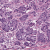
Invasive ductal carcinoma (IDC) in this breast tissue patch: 1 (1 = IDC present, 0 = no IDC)